【题型】解答题　【知识点】解析几何　【难度】hard
如图，曲线 \( \Gamma \) 由两个椭圆 \( T_1: \frac{x^2}{m^2} + \frac{y^2}{2} = 1 \ (m > \sqrt{2}) \) 和椭圆 \( T_2: \frac{y^2}{2} + x^2 = 1 \) 组成，当椭圆 \( T_1 \)，\( T_2 \) 的离心率相等时，称曲线 \( \Gamma \) 为“猫眼曲线”。

(1) 求椭圆 \( T_1 \) 的方程；

\vspace{0.5em}
(2) 任作斜率为 \( k \ (k \neq 0) \) 且不过原点的直线与该曲线 \( \Gamma \) 相交，交椭圆 \( T_1 \) 所得弦 \( AB \) 的中点为 \( M \)，交椭圆 \( T_2 \) 所得弦 \( CD \) 的中点为 \( N \)，直线 \( OM \)、直线 \( ON \) 的斜率分别为 \( k_{OM} \)、\( k_{ON} \)，试问：\( \frac{k_{OM}}{k_{ON}} \) 是否为与 \( k \) 无关的定值？若是，请求出定值；若不是，请说明理由；

\vspace{0.5em}
(3) 若斜率为 \( \sqrt{2} \) 的直线 \( l \) 为椭圆 \( T_2 \) 的切线，且交椭圆 \( T_1 \) 于点 \( A \)，\( B \)，\( N \) 为椭圆 \( T_1 \) 上的任意一点（点 \( N \) 与点 \( A \)，\( B \) 不重合），求 \( \triangle ABN \) 面积的最大值。
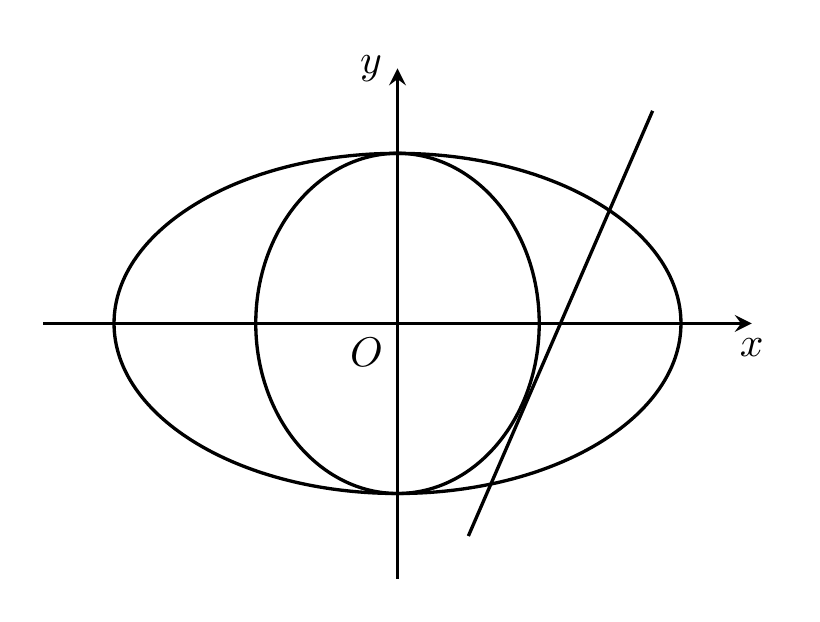
【解答】
\textbf{【答案】}
(1) \( \frac{x^2}{4} + \frac{y^2}{2} = 1 \)

\vspace{0.5em}
(2) \( \frac{k_{OM}}{k_{ON}} \) 是与 \( k \) 无关的定值，\( \frac{k_{OM}}{k_{ON}} = \frac{1}{4} \)

\vspace{0.5em}
(3) \( \frac{2\sqrt{30} + 4\sqrt{3}}{5} \)

\vspace{1em}
\textbf{【知识点】} 根据离心率求椭圆的标准方程、椭圆中三角形（四边形）的面积、求椭圆中的最值问题、椭圆中的定值问题

\vspace{1em}
\textbf{【分析】}
(1) 根据两椭圆的离心率相等，即可求出 \( m^2 \)，得出椭圆的方程；

\vspace{0.5em}
(2) 利用点差法以及中点坐标公式即可求解；

\vspace{0.5em}
(3) 根据相切，由判别式为 0 可得切线方程，利用三角换元，结合点到直线的距离公式求解最值，即可求解面积的最值，或者利用两平行线间距离，求解距离最大值即可。

\vspace{1em}
\textbf{【详解】}
(1) 由椭圆 \( T_2: \frac{y^2}{2} + x^2 = 1 \) 知，
\[
e = \frac{c}{a} = \frac{\sqrt{a^2 - b^2}}{a} = \frac{1}{\sqrt{2}} = \frac{\sqrt{2}}{2},
\]
所以椭圆 \( T_1: \frac{x^2}{m^2} + \frac{y^2}{2} = 1 \ (m > \sqrt{2}) \) 的离心率
\[
e = \frac{\sqrt{m^2 - 2}}{m} = \frac{\sqrt{2}}{2},
\]
解得 \( m^2 = 4 \)，

所以椭圆 \( T_1: \frac{x^2}{4} + \frac{y^2}{2} = 1 \).

\vspace{0.5em}
(2) 如图，

设斜率为 \( k \ (k \neq 0) \) 的直线交椭圆 \( T_1 \) 于点 \( A(x_1,y_1) \)，\( B(x_2,y_2) \)，

线段 \( AB \) 中点为 \( M(x_0,y_0) \)，则 \( x_0 = \frac{1}{2}(x_1 + x_2) \)，\( y_0 = \frac{1}{2}(y_1 + y_2) \)。

由
\[
\begin{cases}
\frac{x_1^2}{4} + \frac{y_1^2}{2} = 1 \\
\frac{x_2^2}{4} + \frac{y_2^2}{2} = 1
\end{cases}
\]
可得
\[
\frac{1}{4}(x_1 - x_2)(x_1 + x_2) + \frac{1}{2}(y_1 - y_2)(y_1 + y_2) = 0,
\]
因为 \( k \) 存在且 \( k \neq 0 \)，\( \therefore x_1 \neq x_2 \)，\( x_0 \neq 0 \)，
\[
\therefore \frac{y_1 - y_2}{x_1 - x_2} \cdot \frac{y_0}{x_0} = -\frac{1}{2},
\]
即 \( k \cdot k_{OM} = -\frac{1}{2} \)，同理 \( k \cdot k_{ON} = -2 \)，\( \therefore \frac{k_{OM}}{k_{ON}} = \frac{1}{4} \)；

故 \( \frac{k_{OM}}{k_{ON}} \) 是与 \( k \) 无关的定值。

\vspace{0.5em}
(3) 如图，

设直线 \( l \) 的方程为 \( y = \sqrt{2}x + q \)，

联立
\[
\begin{cases}
y = \sqrt{2}x + q \\
\frac{y^2}{2} + x^2 = 1
\end{cases}
\]
得 \( 4x^2 + 2\sqrt{2}qx + q^2 - 2 = 0 \).

\( \because \Delta = 0 \)，\( \therefore q^2 = 4 \)，则 \( q = \pm 2 \)，

根据椭圆的对称性，不妨取 \( l_1: y = \sqrt{2}x + 2 \)，与椭圆 \( T_1 \) 联立，得
\[
\begin{cases}
y = \sqrt{2}x + 2 \\
\frac{x^2}{4} + \frac{y^2}{2} = 1
\end{cases}
\]
得 \( 5x^2 + 8\sqrt{2}x + 4 = 0 \)，

设 \( A(x_1,y_1) \)，\( B(x_2,y_2) \)，则 \( x_1 + x_2 = -\frac{8\sqrt{2}}{5} \)，\( x_1 \cdot x_2 = \frac{4}{5} \)，

\[
|AB| = \sqrt{3}|x_1 - x_2| = \sqrt{3} \cdot \sqrt{(x_1 + x_2)^2 - 4x_1 \cdot x_2} = \frac{12}{5},
\]

于是需求椭圆上一点 \( N \) 到直线 \( l_1: y = \sqrt{2}x + 2 \) 距离的最大值。

\vspace{0.5em}
**方法 1：** 设 \( N(2\cos\theta, \sqrt{2}\sin\theta) \)，可得点 \( N \) 到直线 \( l_1: y = \sqrt{2}x + 2 \) 的距离
\[
d = \frac{|2\sqrt{2}\cos\theta - \sqrt{2}\sin\theta + 2|}{\sqrt{3}} = \frac{|\sqrt{10}\sin(\theta - \varphi) - 2|}{\sqrt{3}},
\]
其中 \( \tan\varphi = 2 \)，\( \varphi \in \left( 0, \frac{\pi}{2} \right) \)，

\[
\therefore d_{\max} = \frac{\sqrt{10} + 2}{\sqrt{3}},
\]
\( \triangle ABN \) 面积的最大值为
\[
\frac{1}{2}|AB| \cdot d = \frac{1}{2} \cdot \frac{12}{5} \cdot \frac{\sqrt{10} + 2}{\sqrt{3}} = \frac{2\sqrt{30} + 4\sqrt{3}}{5}.
\]

\vspace{0.5em}
**方法 2：** 数形结合，求与 \( l_1 \) 平行，且与椭圆 \( T_1 \) 相切的距离最远的直线。

设与 \( l_1 \) 平行的直线 \( y = \sqrt{2}x + p \) 与椭圆 \( T_1: \frac{x^2}{4} + \frac{y^2}{2} = 1 \) 相切，联立方程得：
\[
5x^2 + 4\sqrt{2}px + 2p^2 - 4 = 0,
\]
由 \( \Delta' = (4\sqrt{2}p)^2 - 20(2p^2 - 4) = 0 \)，解得 \( p = \pm \sqrt{10} \)，

若距离最大，则对应 \( l_1 \) 的平行线方程取 \( y = \sqrt{2}x - \sqrt{10} \)，两平行线间距离为
\[
d = \frac{\sqrt{10} + 2}{\sqrt{3}},
\]
从而 \( \triangle ABN \) 面积的最大值为
\[
\frac{1}{2}|AB| \cdot d = \frac{1}{2} \cdot \frac{12}{5} \cdot \frac{\sqrt{10} + 2}{\sqrt{3}} = \frac{2\sqrt{30} + 4\sqrt{3}}{5}.
\]

\vspace{1em}
\textbf{【点睛】} 关键点点睛：求三角形面积最大值问题，由于弦长确定，关键在于求曲线上动点到直线的距离的最大值，方法一，利用椭圆上点的三角函数坐标表示，点到直线的距离最值转化为求三角函数最值即可；方法二，求出与直线 \( l \) 平行且与椭圆 \( T_1 \) 相切的直线，转化为求两平行线间的距离即可。
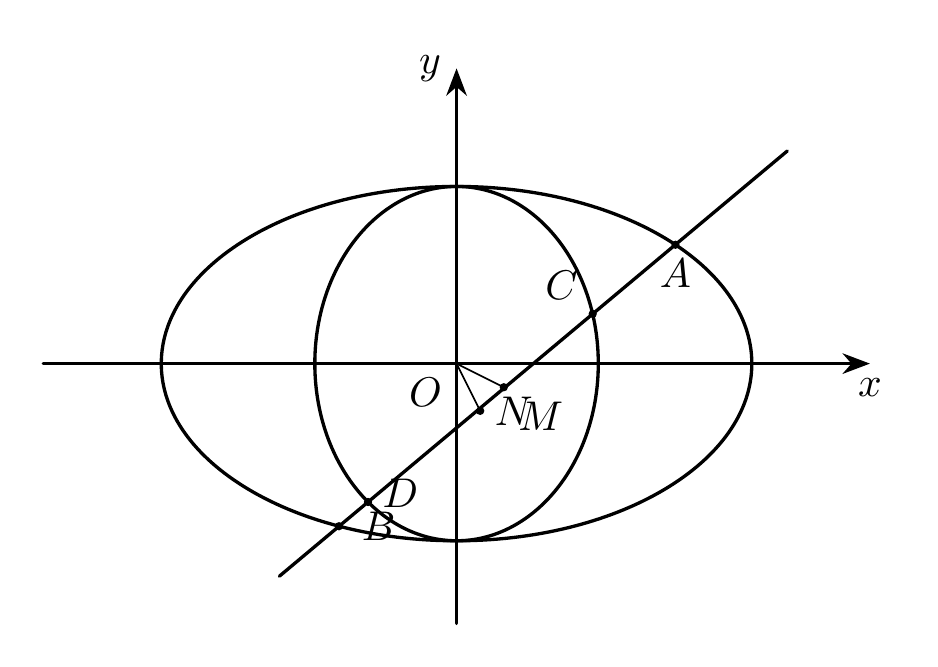
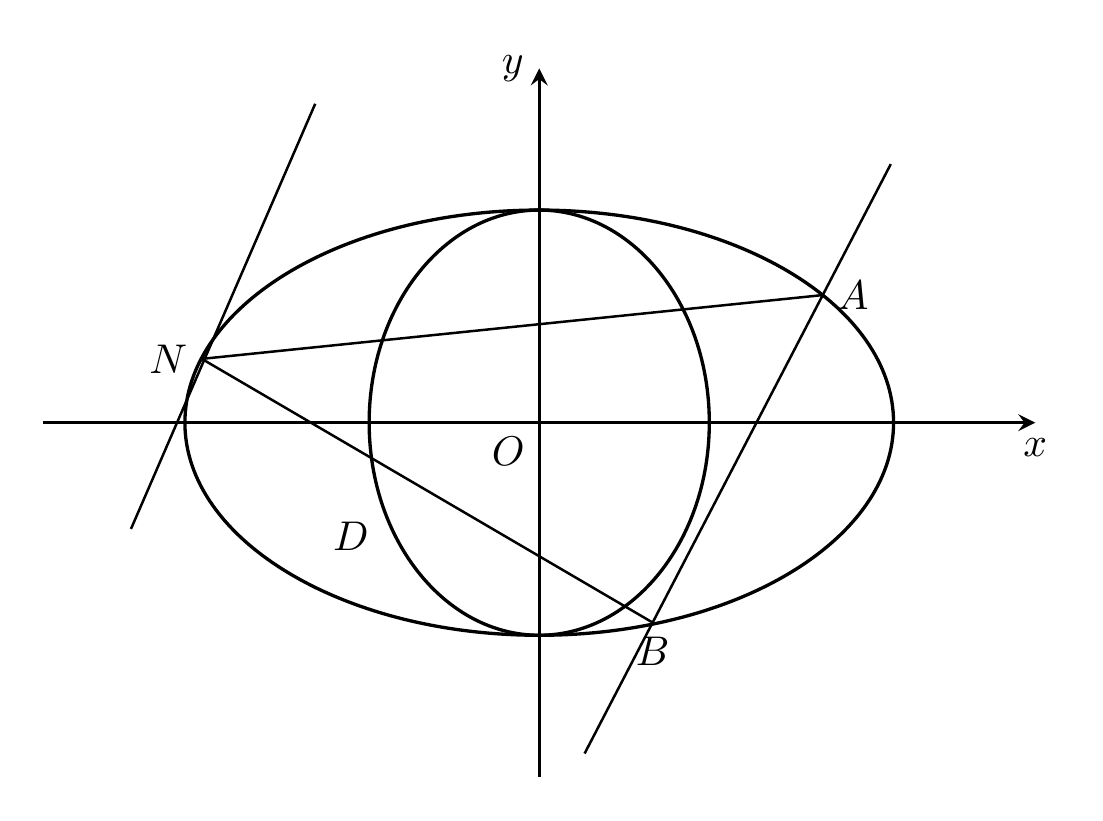